Question: I have - from my perspective - quite a tricky task: I have a large dataset about VW cars. One column contains the car models. I only would like to have there VW + mode (e.g. VW Golf or VW Passat). I could delete all the stuff I don't need with 'gsub', but that is not efficient in my eyes and would need probably 50 lines of code.
What would be an easy and efficent way to solve this problem?

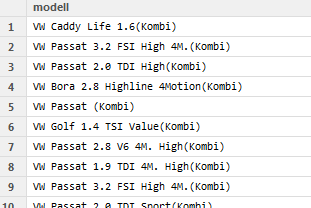
Answer: It is not clear what you have tried with 'gsub', But I would do something like this:
'''
gsub('(^VW \w+).*','\1',modell)
'''
Using some data :
'''
modell <- c('VW Caddy Life 1.6 ',
'VW Passat 3.2',
'VW Bora 2.8',
'VW Golf 1.4',
'VW Passat (Kombi)')
gsub('(^VW \w+).*','\1',modell)
[1] "VW Caddy" "VW Passat" "VW Bora" "VW Golf" "VW Passat"
'''